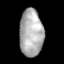
Tissue: lung
Cell type: Endothelial cells
Senescence score: 0.5426
Nuclear area (px): 1085
Mean DAPI intensity: 175.209